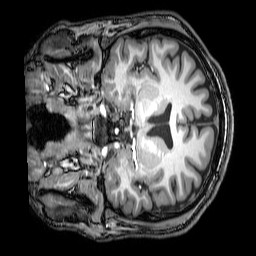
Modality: T1w
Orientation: coronal
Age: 28
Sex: male